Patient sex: M
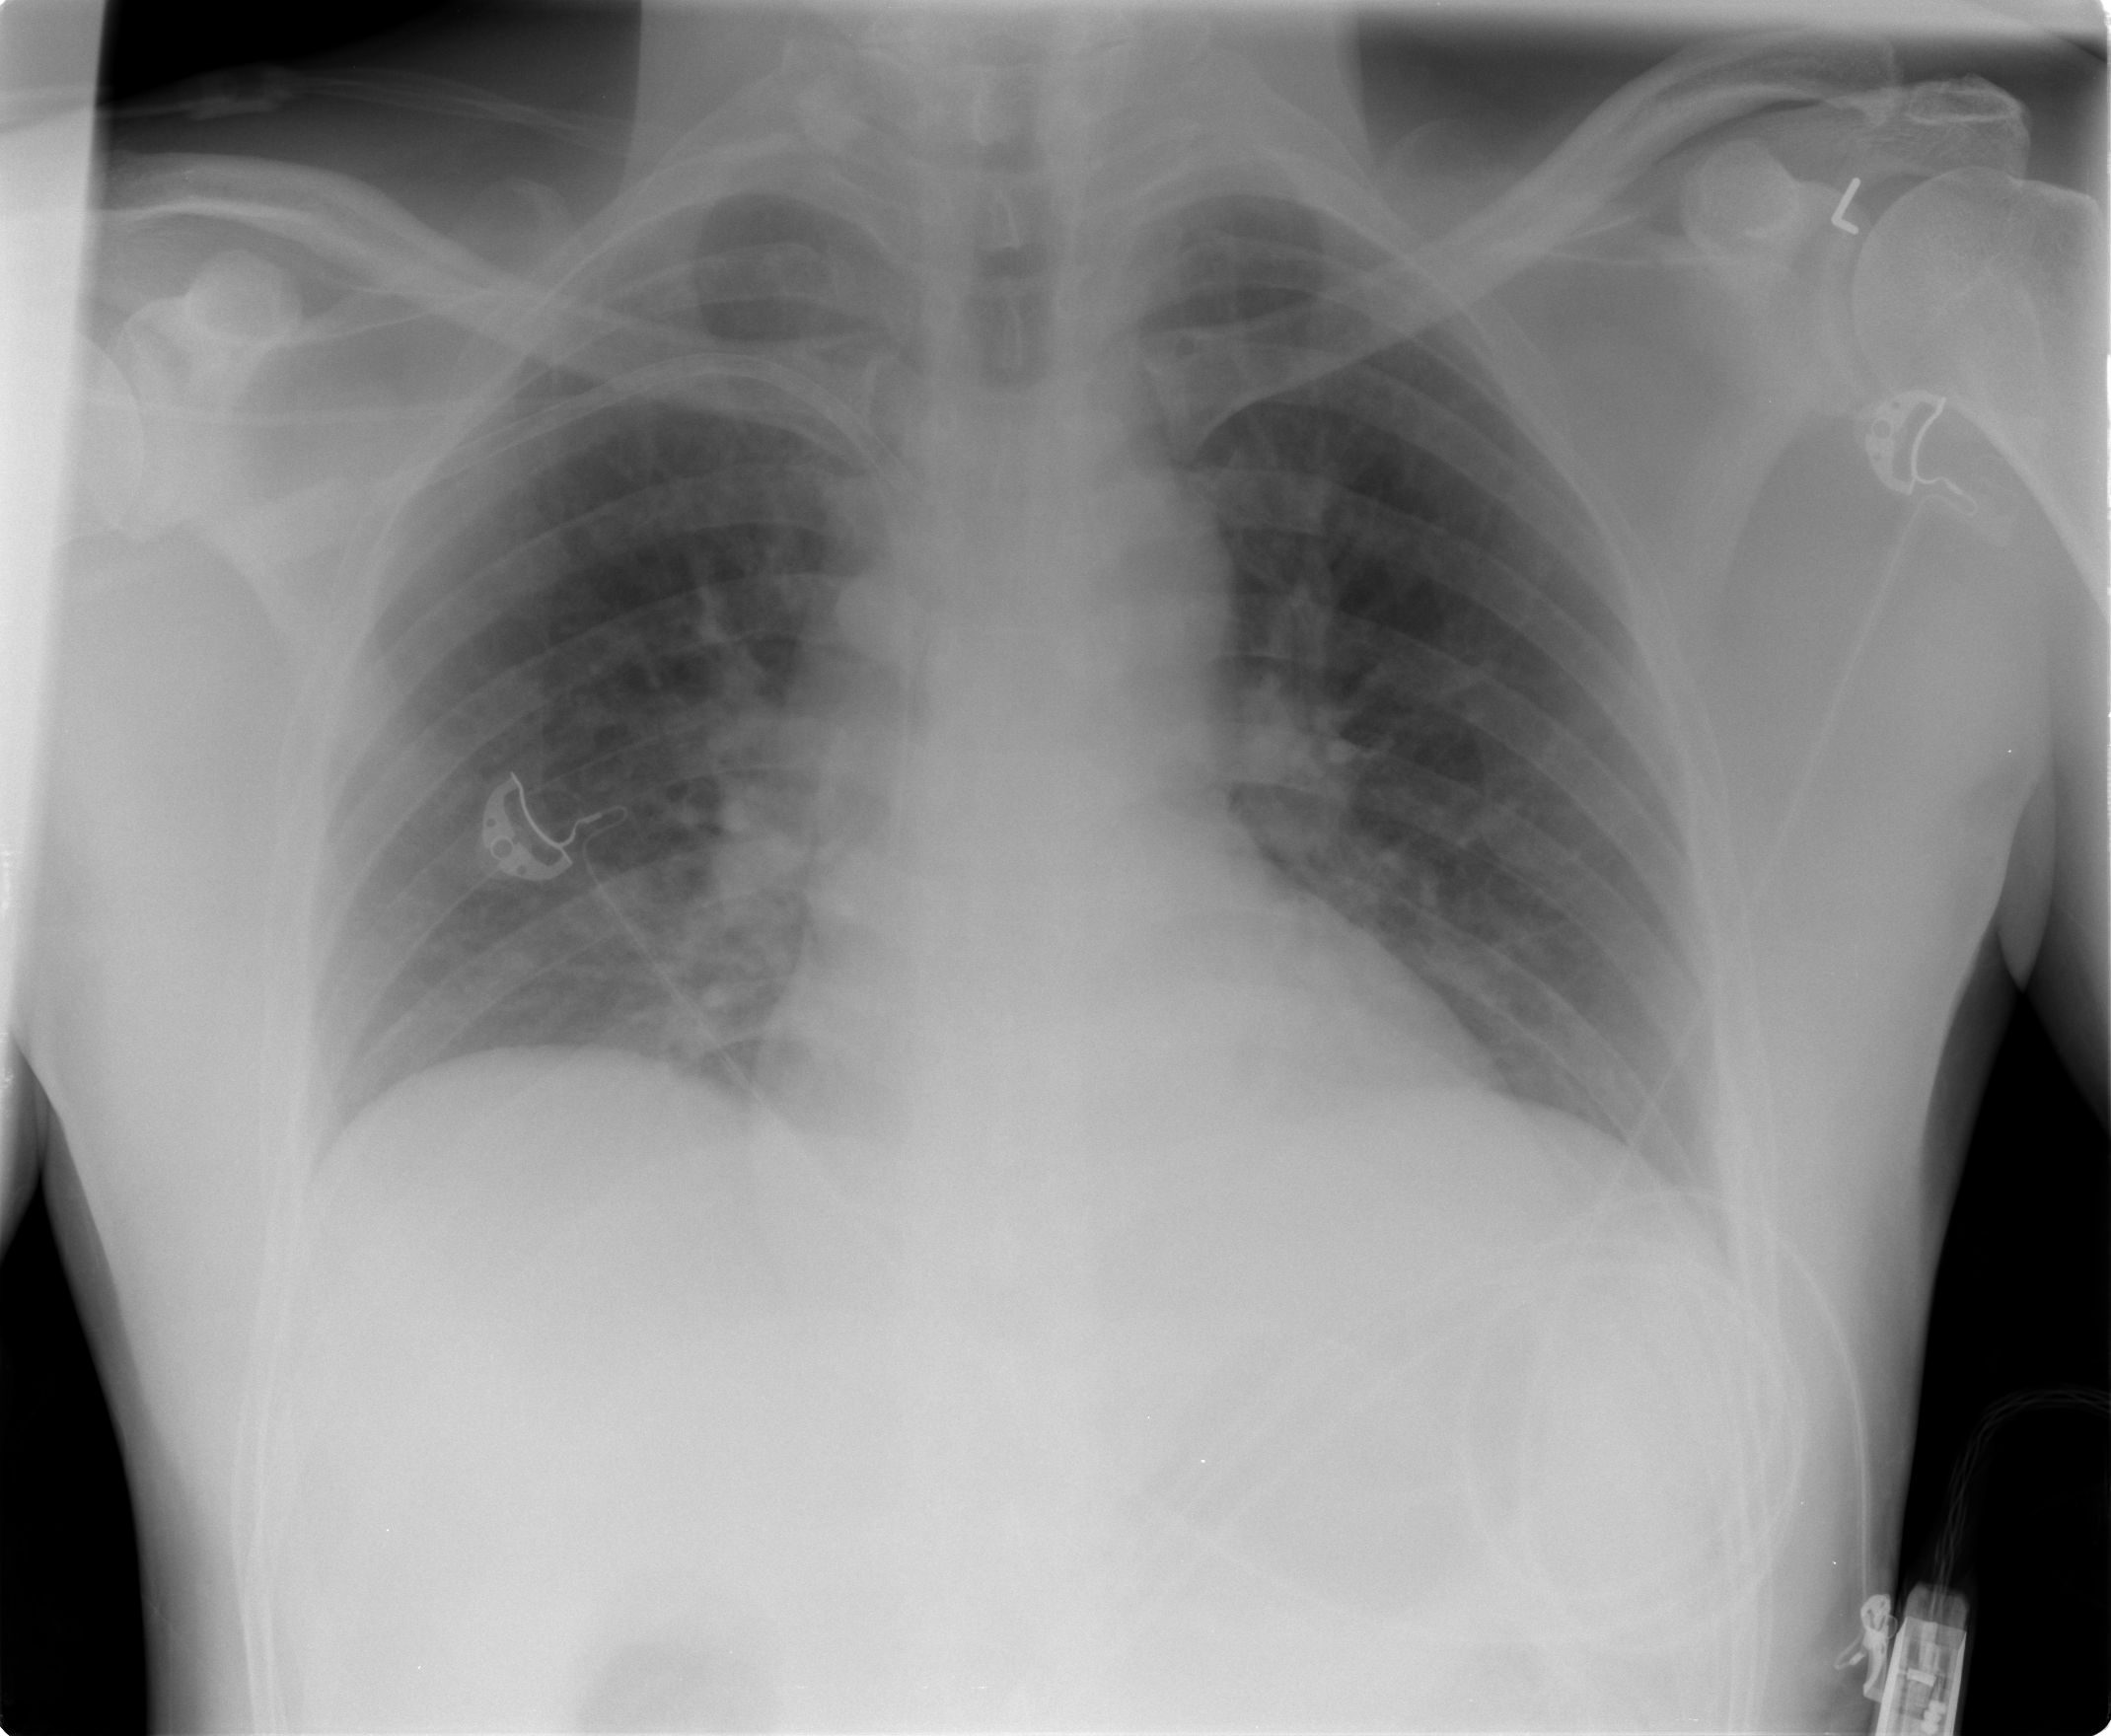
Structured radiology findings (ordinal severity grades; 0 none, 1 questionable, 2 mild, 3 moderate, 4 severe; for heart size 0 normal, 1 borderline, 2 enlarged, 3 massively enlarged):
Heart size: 0
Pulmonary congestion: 2
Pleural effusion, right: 0
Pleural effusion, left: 0
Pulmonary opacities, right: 0
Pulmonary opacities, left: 0
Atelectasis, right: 0
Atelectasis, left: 0